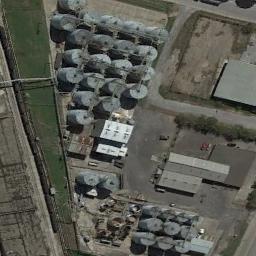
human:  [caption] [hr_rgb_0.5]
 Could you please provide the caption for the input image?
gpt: There are many neatly arranged storage tanks and many buildings in the factory, And there is a lawn next to the factory .

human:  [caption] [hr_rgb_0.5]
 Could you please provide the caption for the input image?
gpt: There are many storage tanks on the bare land next to the grass .

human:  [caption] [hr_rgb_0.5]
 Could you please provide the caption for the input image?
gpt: The storage tanks here are of the same size .

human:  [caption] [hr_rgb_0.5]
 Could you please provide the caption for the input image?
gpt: Several buildings are next to storage tanks .

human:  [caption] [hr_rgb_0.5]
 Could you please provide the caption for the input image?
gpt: There are many storage tanks and some buildings .